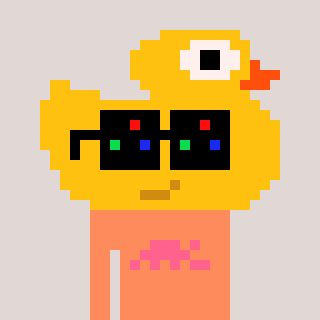
a pixel art character with square black sunglasses, a ducky-shaped head and a peachy-colored body on a warm background